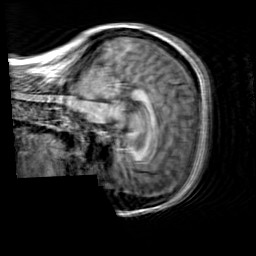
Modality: T1w
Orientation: sagittal
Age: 32
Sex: female
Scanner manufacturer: siemens
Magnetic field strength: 3 T
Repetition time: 2.3 s
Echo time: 0.00303 s